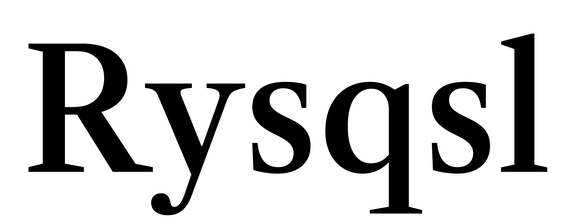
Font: LibreCaslonText_Medium